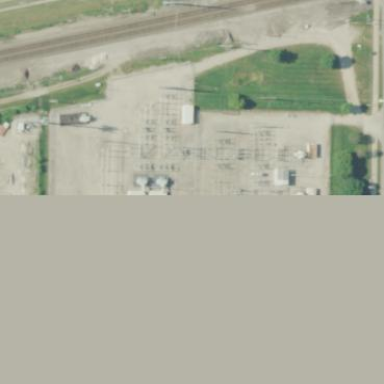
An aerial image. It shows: Distribution level power substation enclosed by fence.